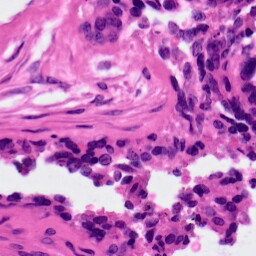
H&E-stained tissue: Ovarian